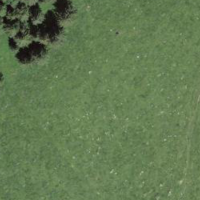
EUNIS habitat code: 24
Species observed at this site:
Stellaria graminea